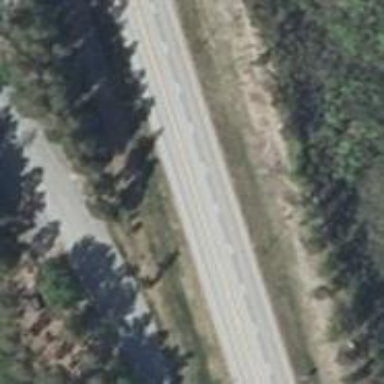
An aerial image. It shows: Asphalt road designated as trunk highway.